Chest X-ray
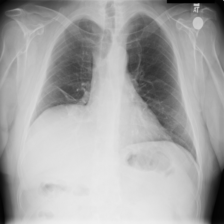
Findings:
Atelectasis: positive
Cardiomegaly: negative
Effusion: negative
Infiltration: negative
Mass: negative
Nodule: negative
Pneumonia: negative
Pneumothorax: negative
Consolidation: negative
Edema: negative
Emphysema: negative
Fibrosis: negative
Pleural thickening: negative
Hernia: negative